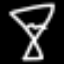
Label: hourglass